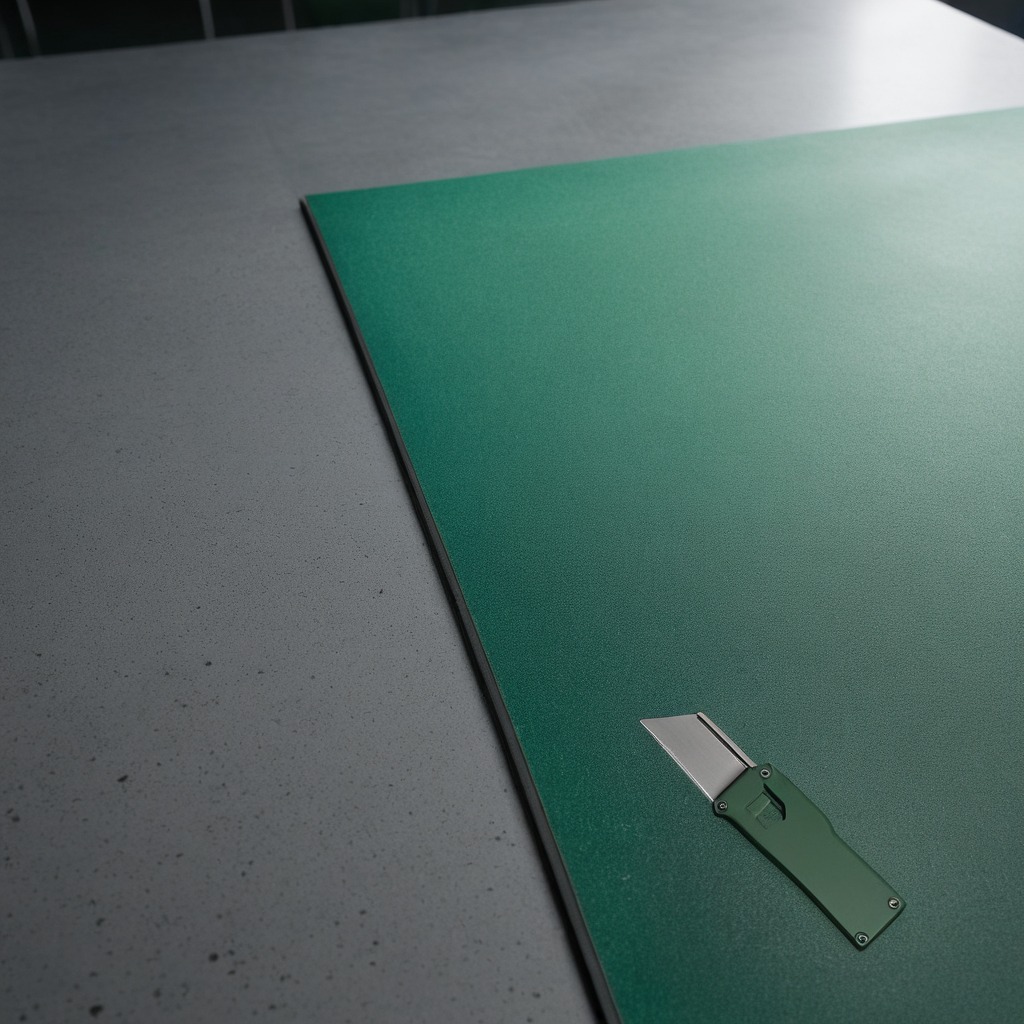
A utility knife is lying on a clean granite tabletop covered with a green rubber mat inside a workshop under bright overhead lighting crisp shadows high clarity worn but beneath the mat